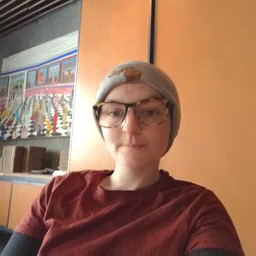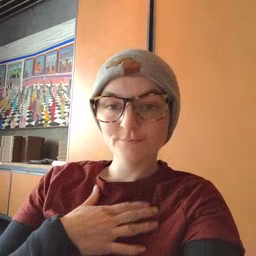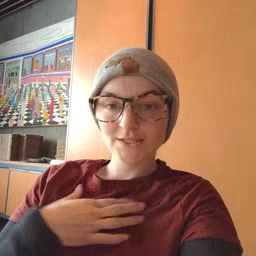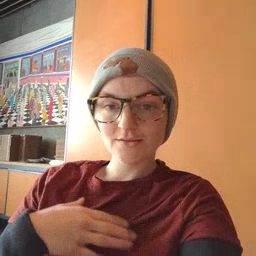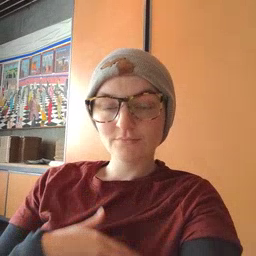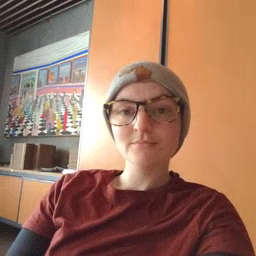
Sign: please